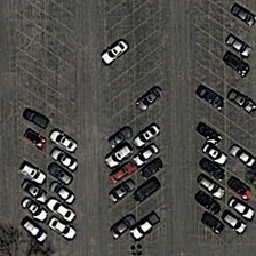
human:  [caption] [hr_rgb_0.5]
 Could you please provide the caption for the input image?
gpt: Half the parking lot is an empty parking lot.

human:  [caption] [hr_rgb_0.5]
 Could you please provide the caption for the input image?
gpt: It's a corner parking lot where half of the parking spaces are empty.

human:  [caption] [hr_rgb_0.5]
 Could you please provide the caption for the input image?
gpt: in the parking half is white cars and another half is black .

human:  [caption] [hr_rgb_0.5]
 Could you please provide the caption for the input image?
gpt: It's a corner parking lot where half the parking lots are empty.

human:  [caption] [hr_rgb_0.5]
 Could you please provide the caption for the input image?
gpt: This is the corner of an empty parking lot.